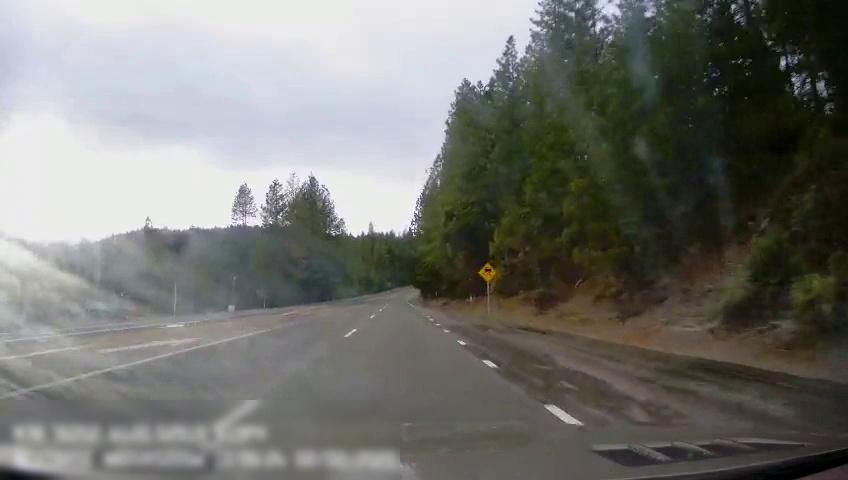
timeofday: Day
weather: Cloudy
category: Drivable Space
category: Lanes | Opposite Lane
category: Lanes | Opposite Lane
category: Lanes | Opposite Lane
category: Lanes | Alternate Lane
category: Lanes | Current Lane
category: Lanes | Current Lane
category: Traffic | Signs